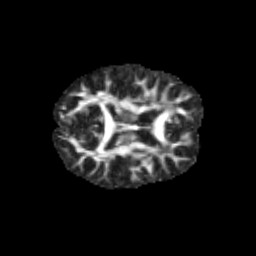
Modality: FA
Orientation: axial
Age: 13
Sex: female
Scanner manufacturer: siemens
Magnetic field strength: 3 T
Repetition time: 3.8 s
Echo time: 0.07 s